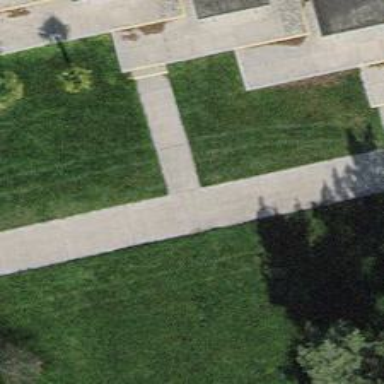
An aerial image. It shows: Concrete footway.